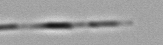
Label: Leptocylindrus